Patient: sex F, age 65
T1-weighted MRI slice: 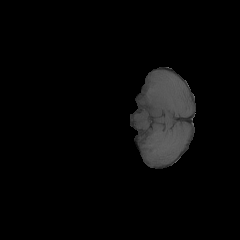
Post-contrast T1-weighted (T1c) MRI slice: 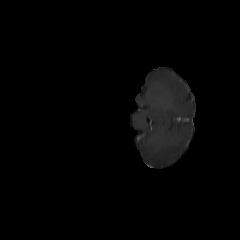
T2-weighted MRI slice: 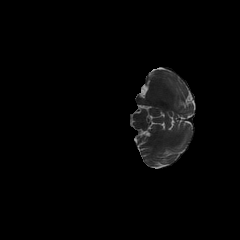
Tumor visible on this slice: no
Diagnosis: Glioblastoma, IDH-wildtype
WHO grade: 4